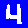
Digit: 4